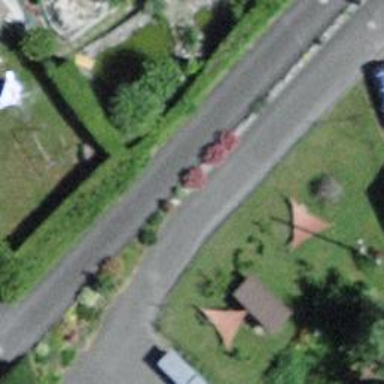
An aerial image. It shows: Alley classified as service road.